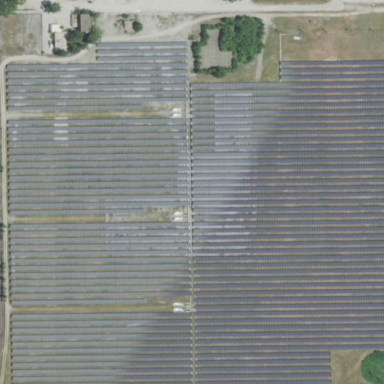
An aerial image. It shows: Solar power plant utilizing photovoltaic technology.